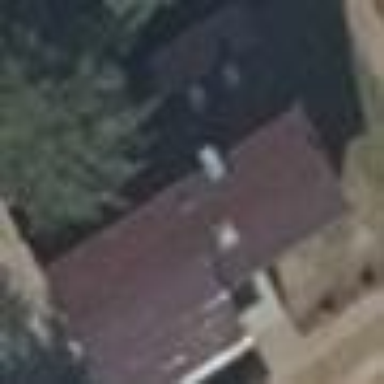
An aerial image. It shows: Building with gabled roof. The roof orientation is along the structure.